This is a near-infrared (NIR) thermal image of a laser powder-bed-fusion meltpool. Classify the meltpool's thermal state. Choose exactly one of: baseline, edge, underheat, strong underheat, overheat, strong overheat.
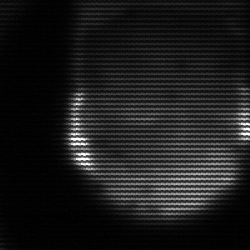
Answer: edge